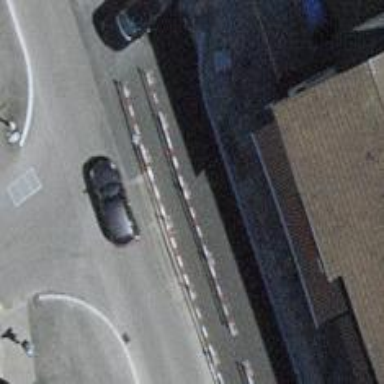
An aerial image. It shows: Road with traffic signals.